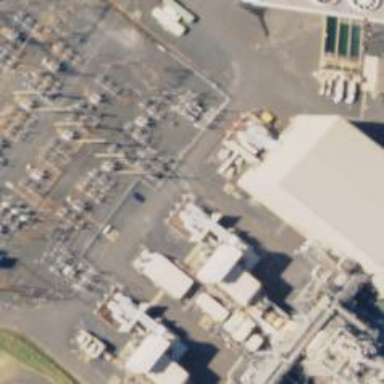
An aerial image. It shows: Gas turbine generator.